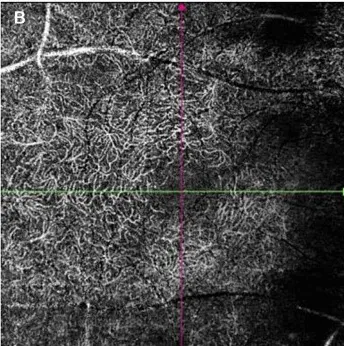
Swept-Source Optical Coherence Tomography Angiography (SS-OCTA) examinations of the right eye at initial presentation. (B) SS-OCTA image of retinal deep capillary plexus (DCP) layer. (A-D) showed no obvious abnormality correlated with lymphoma.
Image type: ophthalmic_imaging (ophthalmic_angiography)